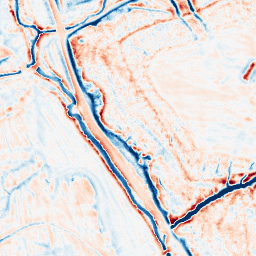
Category: edge_preserving
Decomposition family: bilateral
Decomposition parameters: d: 15
sigma_color: 50
sigma_space: 150
Upsampling method: bspline
Upsampling parameters: scale: 8
Upsampling scale: 8